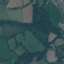
Land use / land cover class: Pasture